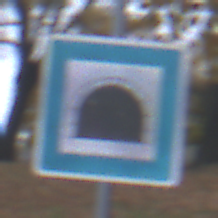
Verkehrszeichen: Tunnel
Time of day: MorningAfternoon
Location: Outdoor (Urban)
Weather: Overcast
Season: NotSpecified
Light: Natural